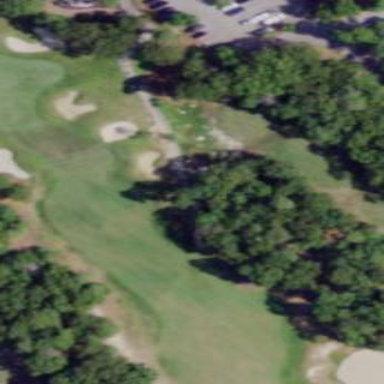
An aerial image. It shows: Golf fairway in the image.